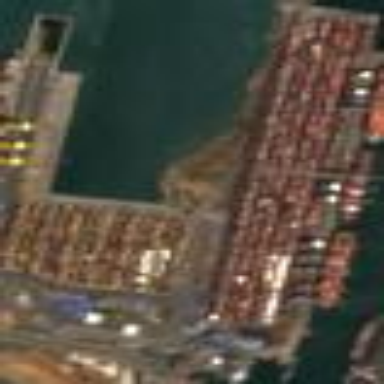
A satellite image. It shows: Intermodal freight terminal located in industrial area.